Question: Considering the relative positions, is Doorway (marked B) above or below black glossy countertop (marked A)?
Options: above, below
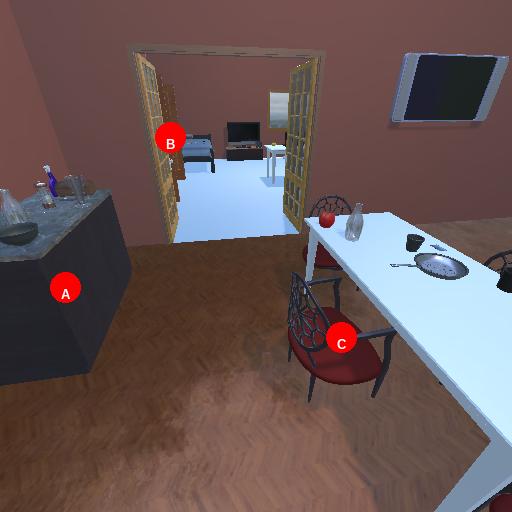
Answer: above